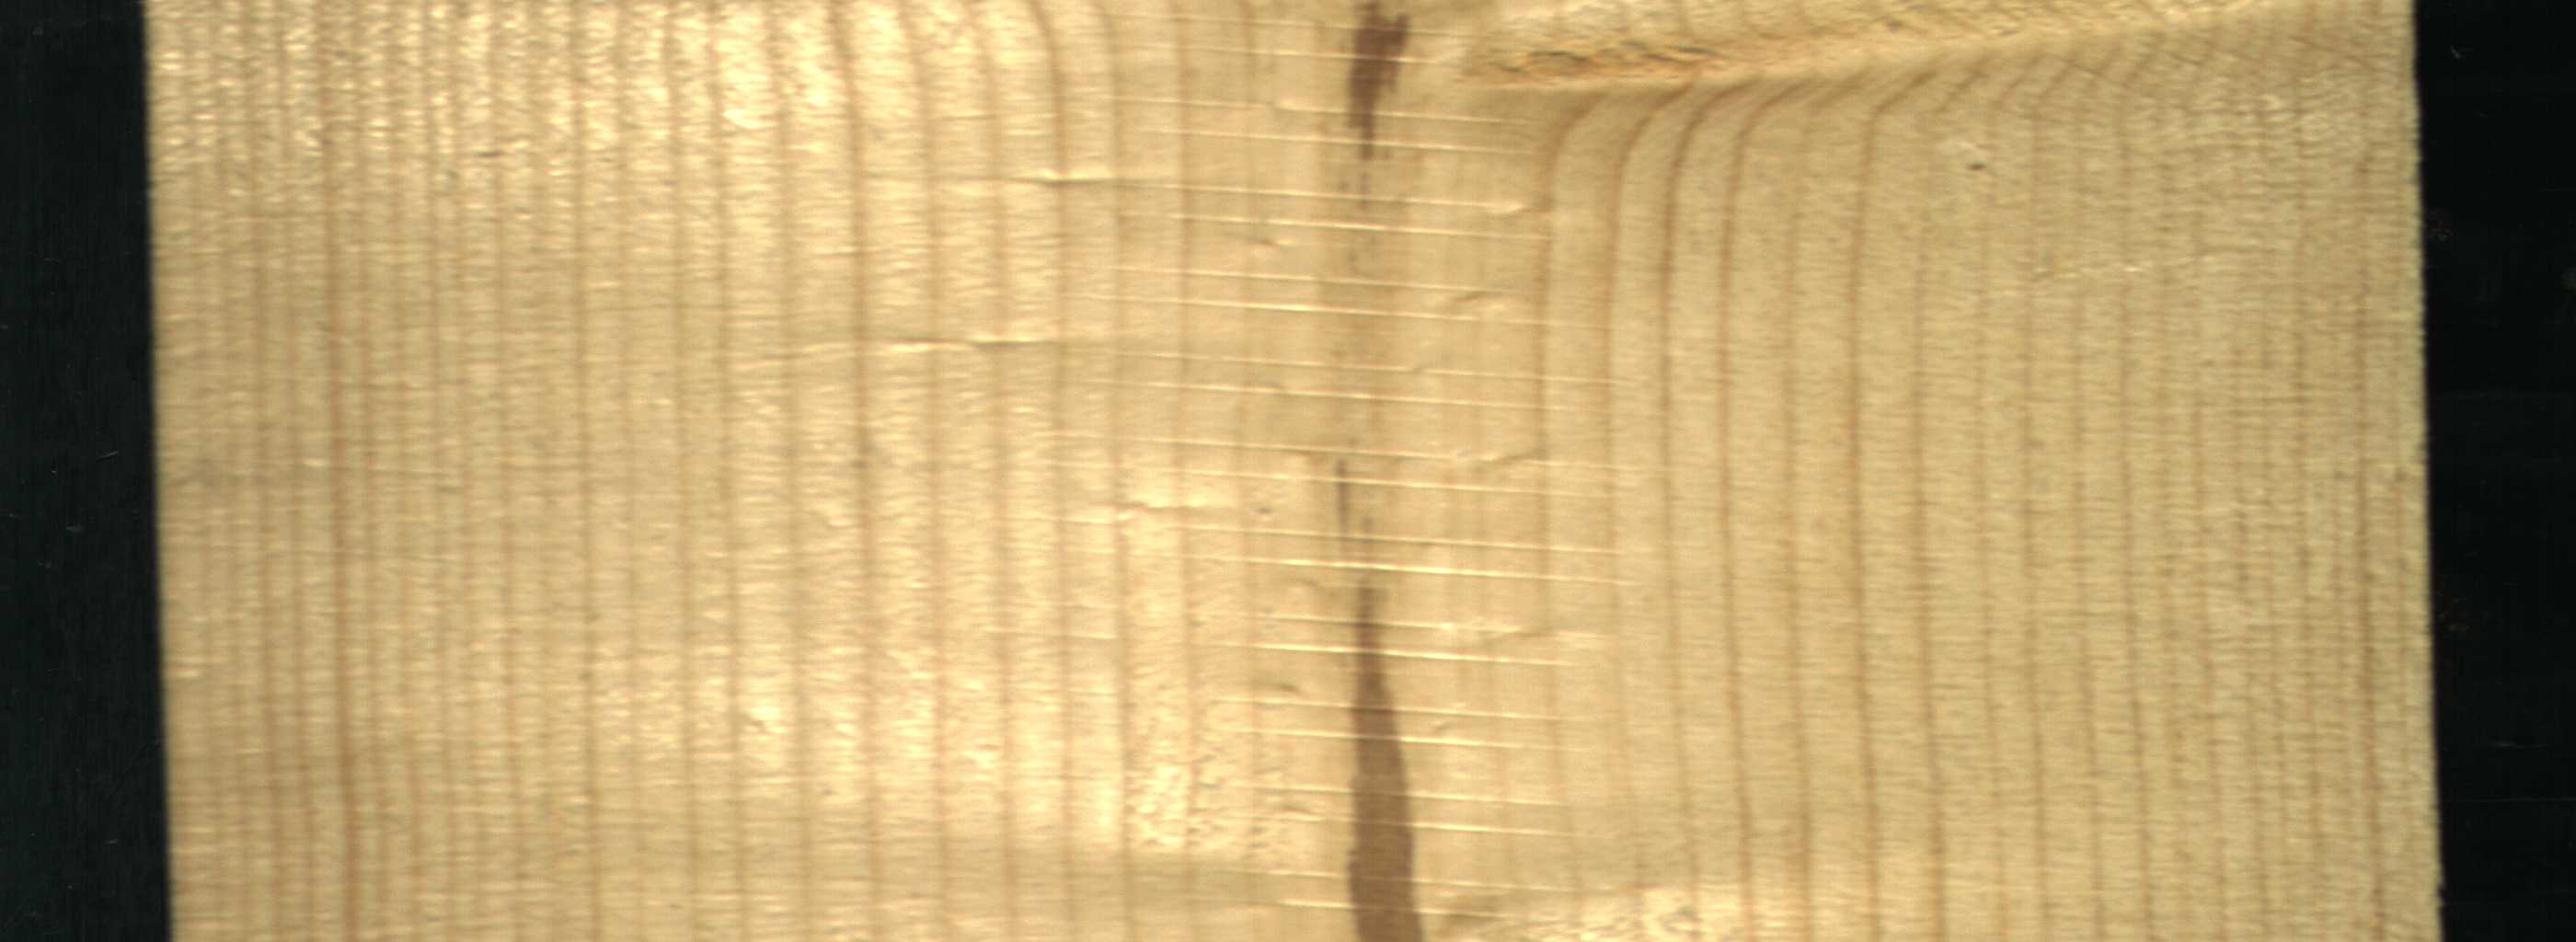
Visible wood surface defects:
Marrow
Marrow